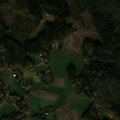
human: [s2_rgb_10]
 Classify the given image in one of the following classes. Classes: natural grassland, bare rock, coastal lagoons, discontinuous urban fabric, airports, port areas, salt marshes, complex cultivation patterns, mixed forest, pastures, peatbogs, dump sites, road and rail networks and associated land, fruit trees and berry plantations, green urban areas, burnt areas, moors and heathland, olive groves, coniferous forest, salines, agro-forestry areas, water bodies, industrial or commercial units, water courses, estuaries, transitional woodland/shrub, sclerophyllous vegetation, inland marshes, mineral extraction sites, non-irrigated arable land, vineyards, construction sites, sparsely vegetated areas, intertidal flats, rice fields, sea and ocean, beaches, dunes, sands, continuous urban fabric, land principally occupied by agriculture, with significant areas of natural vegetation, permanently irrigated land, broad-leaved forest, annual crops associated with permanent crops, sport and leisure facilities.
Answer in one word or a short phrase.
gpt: discontinuous urban fabric, non-irrigated arable land, land principally occupied by agriculture, with significant areas of natural vegetation, mixed forest